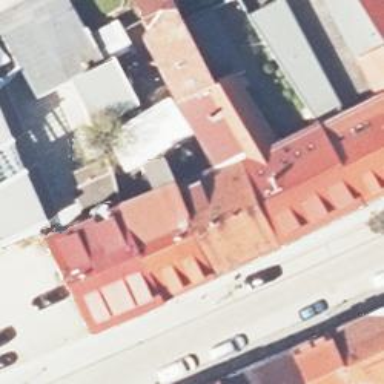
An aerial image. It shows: Apartments building with gabled roof oriented across.